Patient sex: M
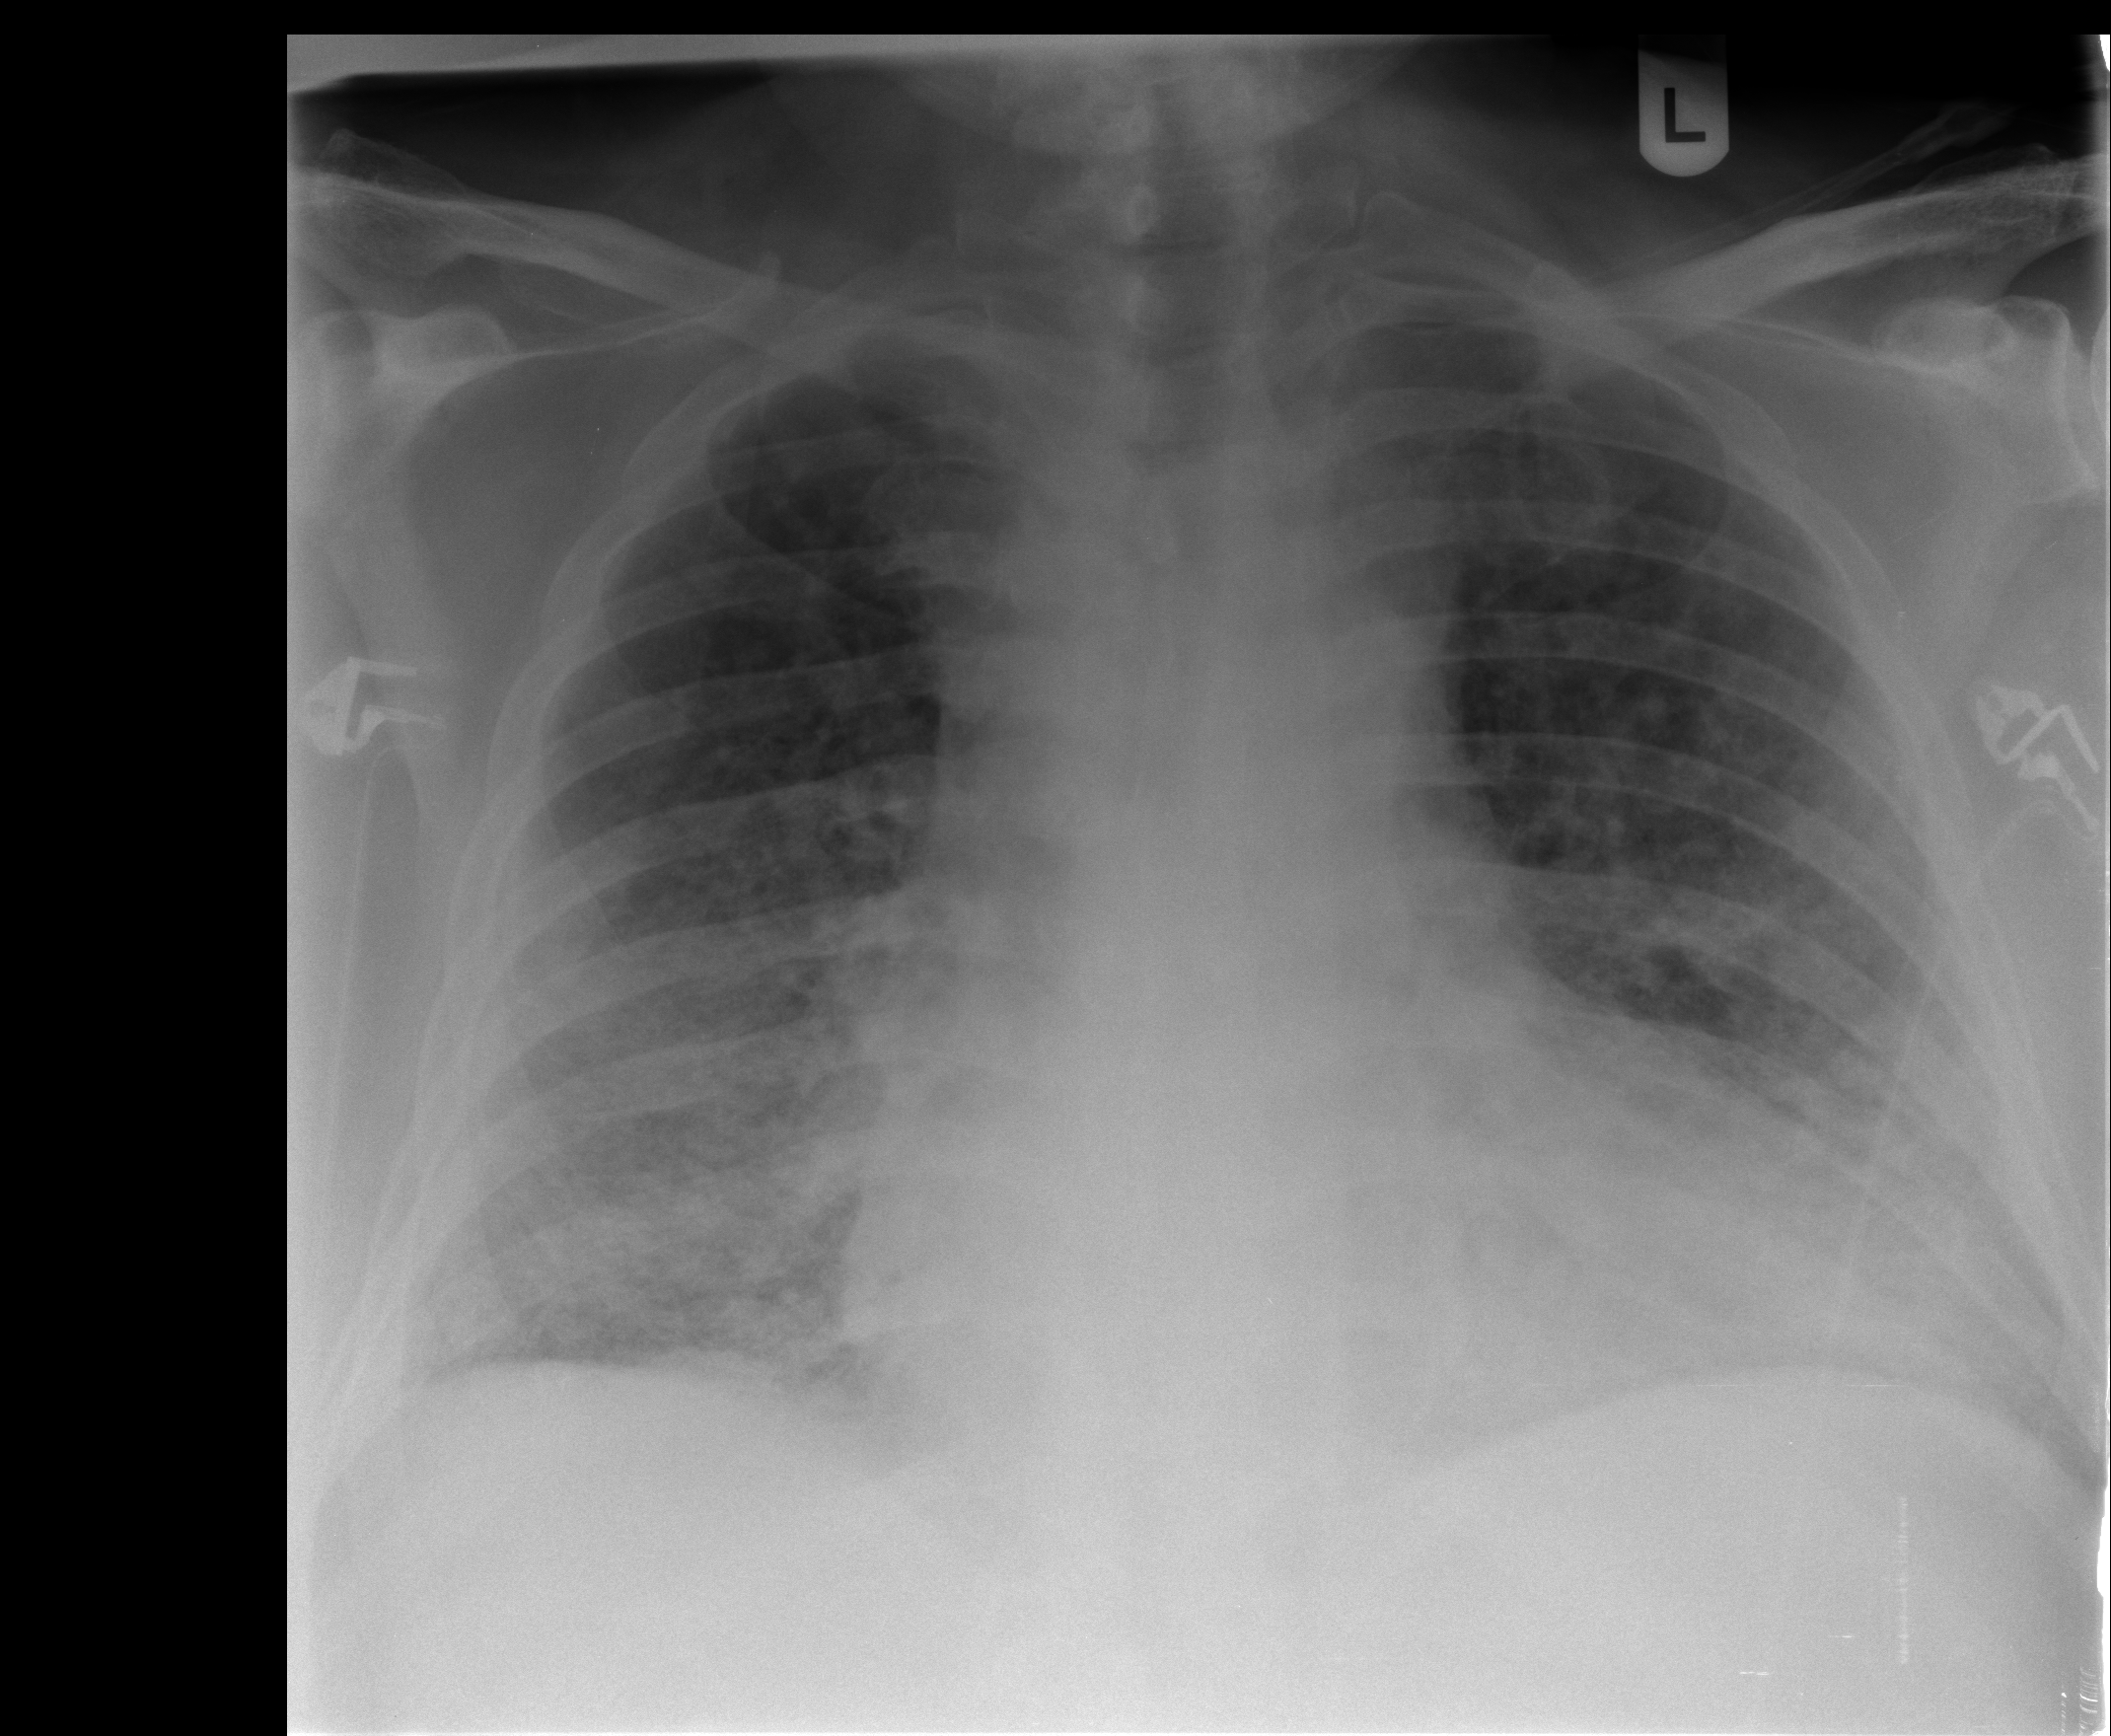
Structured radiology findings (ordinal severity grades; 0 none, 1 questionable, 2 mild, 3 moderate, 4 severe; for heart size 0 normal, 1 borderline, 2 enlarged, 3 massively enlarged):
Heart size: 2
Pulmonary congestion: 2
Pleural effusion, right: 1
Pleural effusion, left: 1
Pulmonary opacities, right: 2
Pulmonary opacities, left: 2
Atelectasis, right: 2
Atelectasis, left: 2